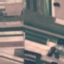
Label: AnnualCrop